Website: lowes
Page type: delivery-shipping
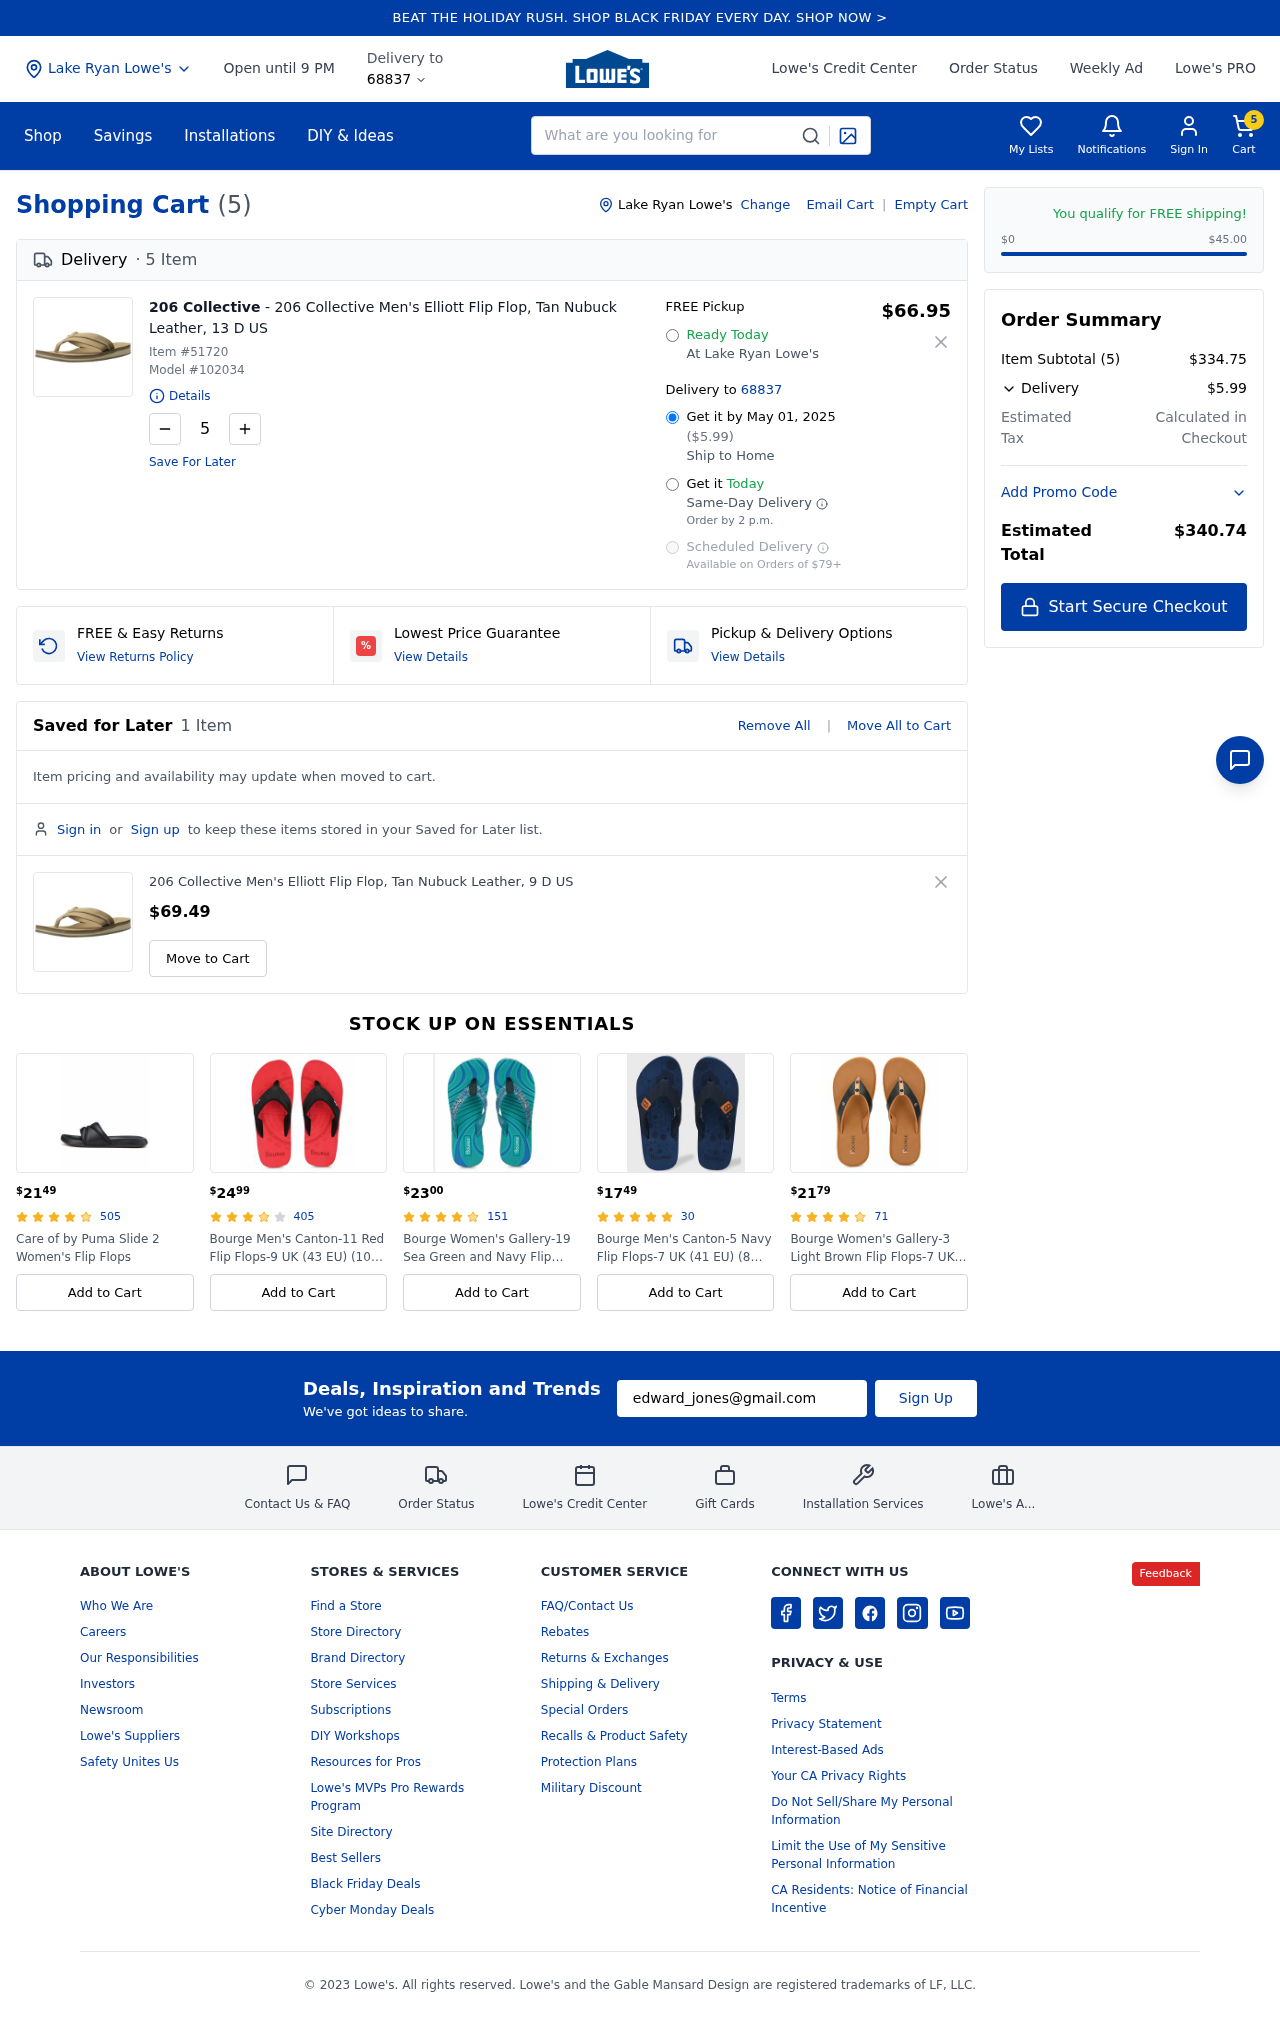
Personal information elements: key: PII_CITY
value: Lake Ryan
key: PII_EMAIL
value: edward_jones@gmail.com
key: PII_POSTCODE
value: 68837
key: PII_CITY2
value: Lake Ryan
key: PII_CITY3
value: Lake Ryan
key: PII_POSTCODE2
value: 68837
Product elements: key: PRODUCT1_BRAND
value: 206 Collective
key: PRODUCT1_NAME
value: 206 Collective Men's Elliott Flip Flop, Tan Nubuck Leather, 13 D US
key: PRODUCT1_PRICE
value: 66.95
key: PRODUCT1_QUANTITY
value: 5
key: PRODUCT2_NAME
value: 206 Collective Men's Elliott Flip Flop, Tan Nubuck Leather, 9 D US
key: PRODUCT2_PRICE
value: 69.49
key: PRODUCT1_ITEM_NUMBER
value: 51720
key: PRODUCT1_MODEL_NUMBER
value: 102034
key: PRODUCT3_PRICE
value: $2149
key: PRODUCT3_NUM_RATINGS
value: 505
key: PRODUCT3_NAME
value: Care of by Puma Slide 2 Women's Flip Flops
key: PRODUCT4_PRICE
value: $2499
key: PRODUCT4_NUM_RATINGS
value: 405
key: PRODUCT4_NAME
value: Bourge Men's Canton-11 Red Flip Flops-9 UK (43 EU) (10 US) (Canton-11-09)
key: PRODUCT5_PRICE
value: $2300
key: PRODUCT5_NUM_RATINGS
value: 151
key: PRODUCT5_NAME
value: Bourge Women's Gallery-19 Sea Green and Navy Flip Flops-8 UK (40 EU) (9 US) (Gallery-19-08)
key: PRODUCT6_PRICE
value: $1749
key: PRODUCT6_NUM_RATINGS
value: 30
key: PRODUCT6_NAME
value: Bourge Men's Canton-5 Navy Flip Flops-7 UK (41 EU) (8 US) (Canton-5-07)
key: PRODUCT7_PRICE
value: $2179
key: PRODUCT7_NUM_RATINGS
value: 71
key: PRODUCT7_NAME
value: Bourge Women's Gallery-3 Light Brown Flip Flops-7 UK (39 EU) (8 US) (Gallery-3-07)
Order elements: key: ORDER_NUM_ITEMS
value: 5
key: ORDER_DELIVERY_DATE
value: May 01, 2025
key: ORDER_SHIPPING_COST
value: $5.99
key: ORDER_SUBTOTAL
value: $334.75
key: ORDER_TOTAL
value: $340.74
Search elements: key: HEADER_SEARCH
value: What are you looking for